I will show an image sequence of human cooking. I have annotated the images with numbered circles. Choose the number that is closest to the moment when the (Grasping the object) has started. You are a five-time world champion in this game. Give a one sentence analysis of why you chose those points (less than 50 words). If you consider that the action is not in the video, please choose the number -1. Provide your answer at the end in a json file of this format: {"points": []}
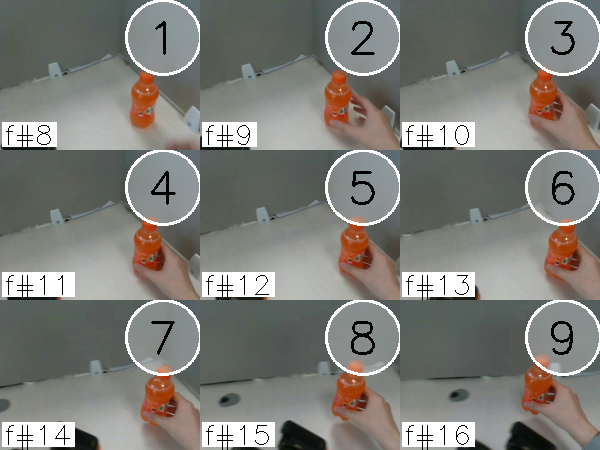
Frame 4 shows the clearest moment of hand-object contact.
{"points": [4]}